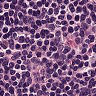
Metastatic tissue present: no